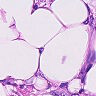
Metastatic tissue present: yes